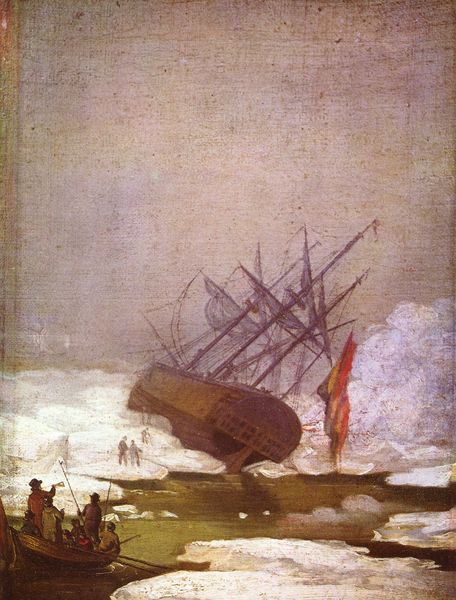
Titel: Wrack im Eismeer
Künstler: Caspar David Friedrich
Standort: Hamburg
Institution: Kunsthalle
Schlagwörter: blau, felsen, gemälde, himmel, meer, wasser, weiß, gelb, grün, menschen, see, braun, frankreich, grau, männer, orange, rücken, schwarz, eis, rot, schnee, leute, tod, bild, horizont, kalt, schräg, boot, ruder, spanien, gischt, küste, schiff, segel, segelboot, strand, wellen, fahne, fischer, flagge, mast, segelschiff, dunst, nebel, winter, französisch, masten, friedrich, schaum, gicht, havarie, katastrophe, not, schiffbruch, seenot, seestück, unglück, untergang, ruderboot, takelage, eisschollen, eisberg, lanschaft, hilfe, wrack, maste, nordsee, tagelage, gestrandet, helfen, kentern, rettung, scholle, zugefroren, beiboot, retter, schieflage, dreimaster, gekentert, schollen, rettungsboot, armada, schiffsunglück, expedition, nordpol, arktis, eismeer, eisscholle, antarktis, packeis, pol, eingefroren, eisbrecher, bergung, ausbooten, einfrieren, polarexpedition, retungsboot, ruderboot hilfe, kollision, segeboot, galleone, polarkreis, feuerland, schiffunglück, kalt menschen rettungsboot, evakuierung